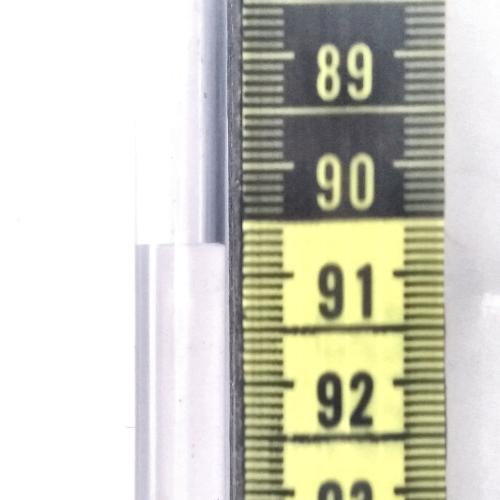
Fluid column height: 90.7 cm